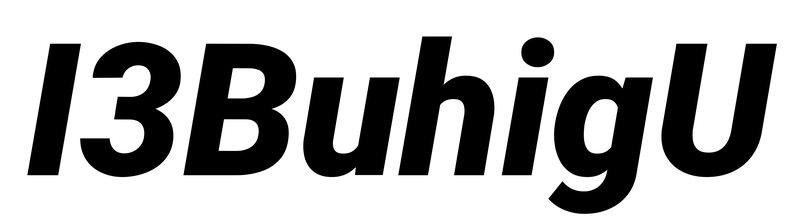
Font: Roboto-Italic_Black_Italic